Field crop: tomato
Growth stage: 1
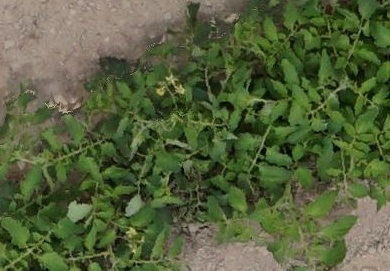
Species: tomato